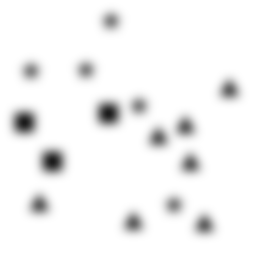
Squares: 3
Triangles: 7
Stars: 5
Total shapes: 15